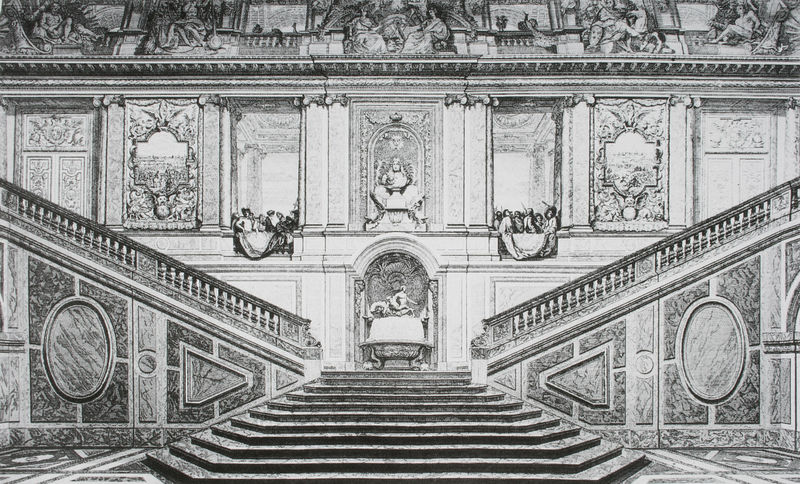
Titel: Escalier des Ambassadeurs in Versailles
Künstler: J.M. Chevotet
Schlagwörter: wasser, dreieck, menschen, fenster, marmor, pfeiler, schmuck, schwarz, weiss, zeichnung, gebäude, haus, schloss, malerei, architektur, barock, sockel, stein, figur, decke, innen, renaissance, brunnen, oval, rund, engel, statue, vase, balkon, schrift, ansicht, bogen, fassade, italien, perspektive, zuschauer, pilaster, saal, figuren, treppe, treppen, symmetrie, büste, ornamente, stuck, aufgang, geländer, stufe, stufen, balkone, galerie, halle, photographie, eingang, nische, palast, palazzo, balustrade, zentralperspektive, symmetrisch, torso, radierung, stich, entwurf, mythologie, architrav, kapitelle, badewanne, sims, gesims, residenz, fresken, treppenhaus, ballustrade, fresko, rampe, büsten, prunk, gehänge, verzierungen, ovale, chateau, treppenaufgang, eingangshalle, foyer, medaillons, aufgänge, herrenchiemsee, medallions, verkröpft, ausladend, buste, resken, entrée, pallast, prachttreppe, traveen, balcons, peintures, gravures, sculptures, escalier, toit, marbre, aufgand